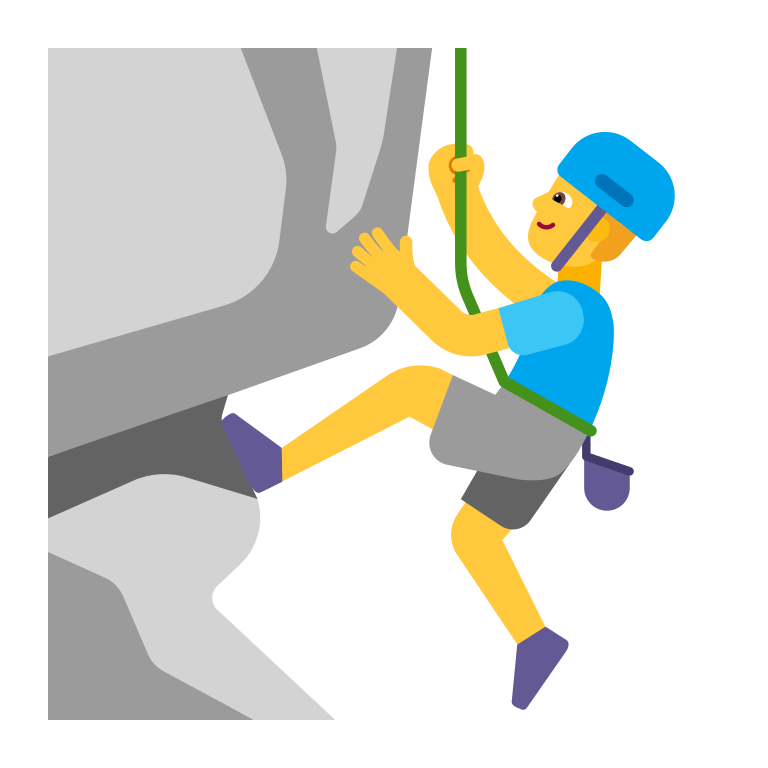
man climbing flat default